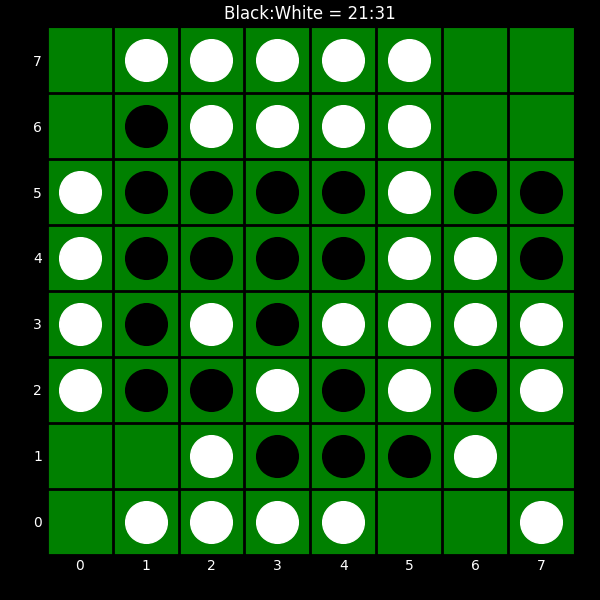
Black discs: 21
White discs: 31